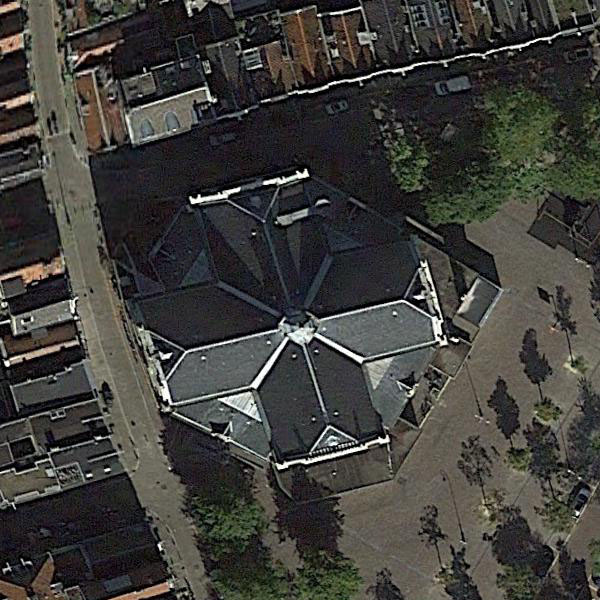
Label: Church